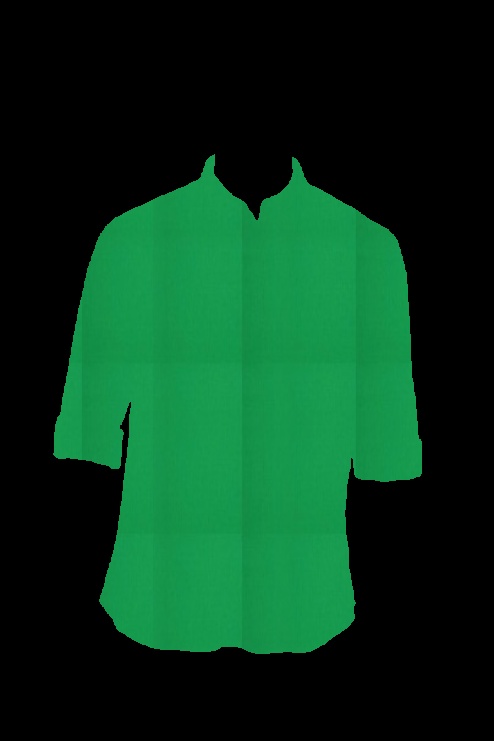
green shirt